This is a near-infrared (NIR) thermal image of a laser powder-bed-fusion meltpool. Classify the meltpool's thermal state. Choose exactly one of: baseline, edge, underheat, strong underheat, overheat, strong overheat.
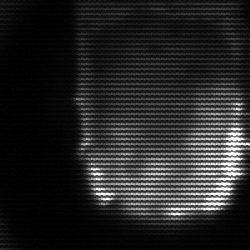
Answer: baseline